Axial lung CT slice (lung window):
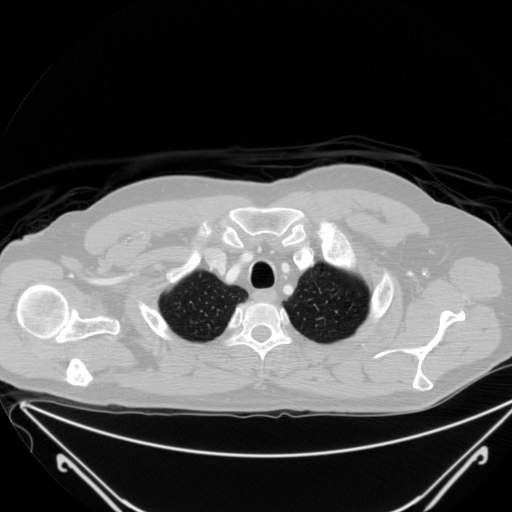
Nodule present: no